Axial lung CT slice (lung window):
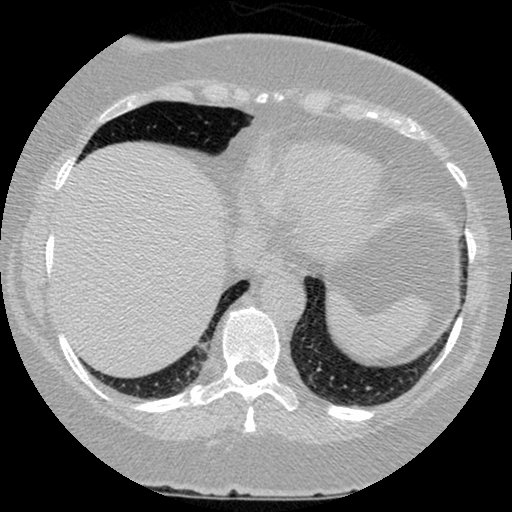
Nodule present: no